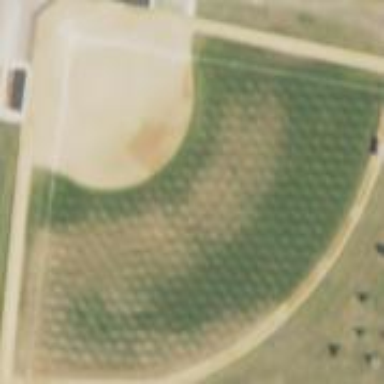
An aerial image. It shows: Baseball or softball pitch for leisure land sports.